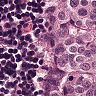
Metastatic tissue present: yes